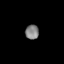
Tissue: lung
Cell type: Epithelial cells
Senescence score: 0.1916
Nuclear area (px): 192
Mean DAPI intensity: 128.469